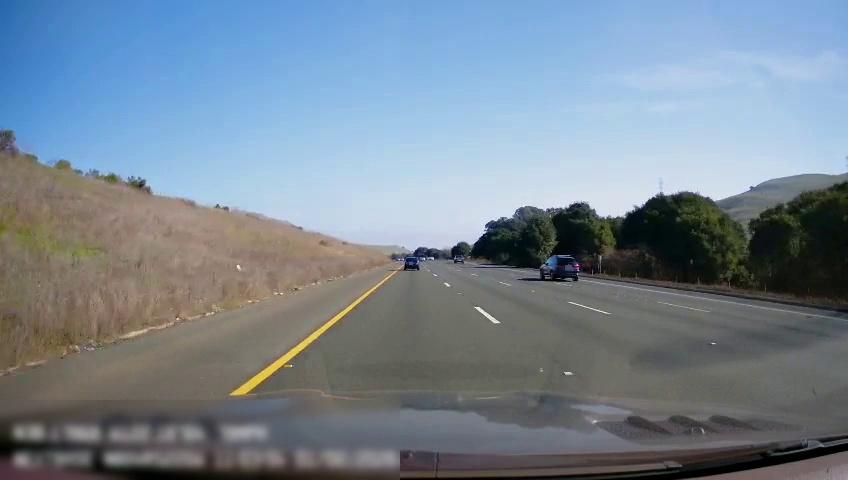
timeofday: Day
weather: Sunny
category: Drivable Space
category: Vehicles | Car
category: Vehicles | SUV
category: Vehicles | Truck
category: Lanes | Alternate Lane
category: Lanes | Alternate Lane
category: Lanes | Alternate Lane
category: Lanes | Current Lane
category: Lanes | Alternate Lane